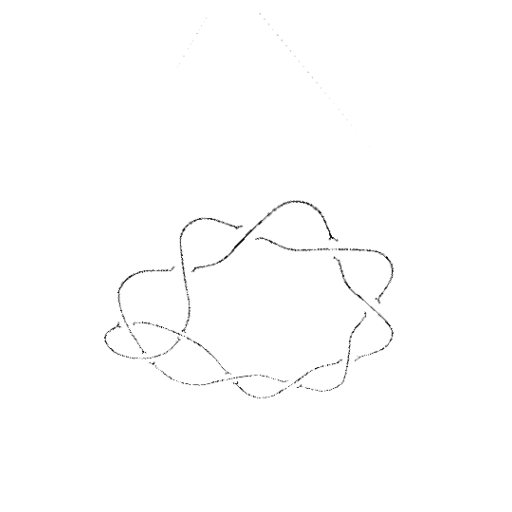
Crossing number: 10